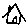
Label: house